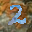
Label: 2